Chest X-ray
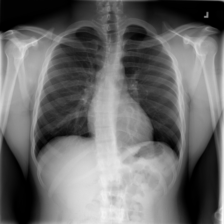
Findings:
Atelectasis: negative
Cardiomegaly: negative
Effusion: negative
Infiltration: positive
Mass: negative
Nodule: negative
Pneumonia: negative
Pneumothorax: negative
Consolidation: negative
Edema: negative
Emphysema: negative
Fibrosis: negative
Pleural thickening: negative
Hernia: negative